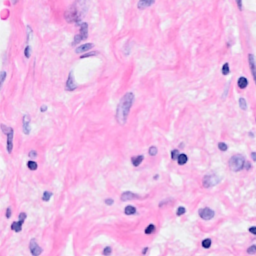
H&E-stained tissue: Breast